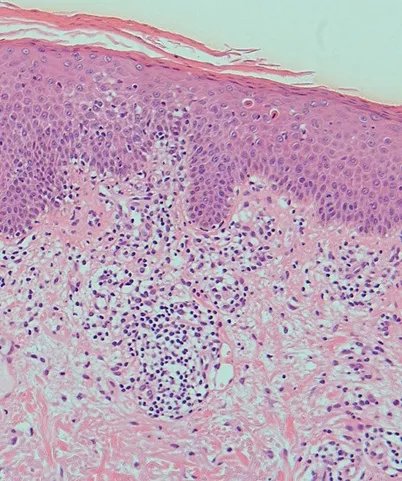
the histopathologic findings: lymphocytes have infiltrated from the dermo-epidermal junction to the superficial dermis; sparse dyskeratotic cells are seen (hematoxylin-eosin stain, x100).
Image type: pathology (h&e)